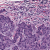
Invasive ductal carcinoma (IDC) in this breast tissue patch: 1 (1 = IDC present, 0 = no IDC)